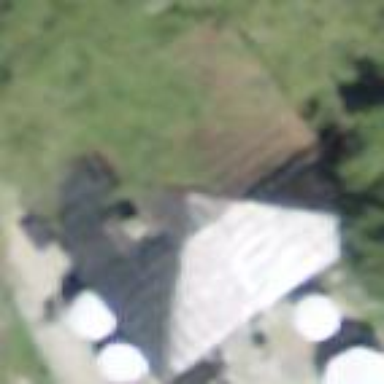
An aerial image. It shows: Restaurant in building.